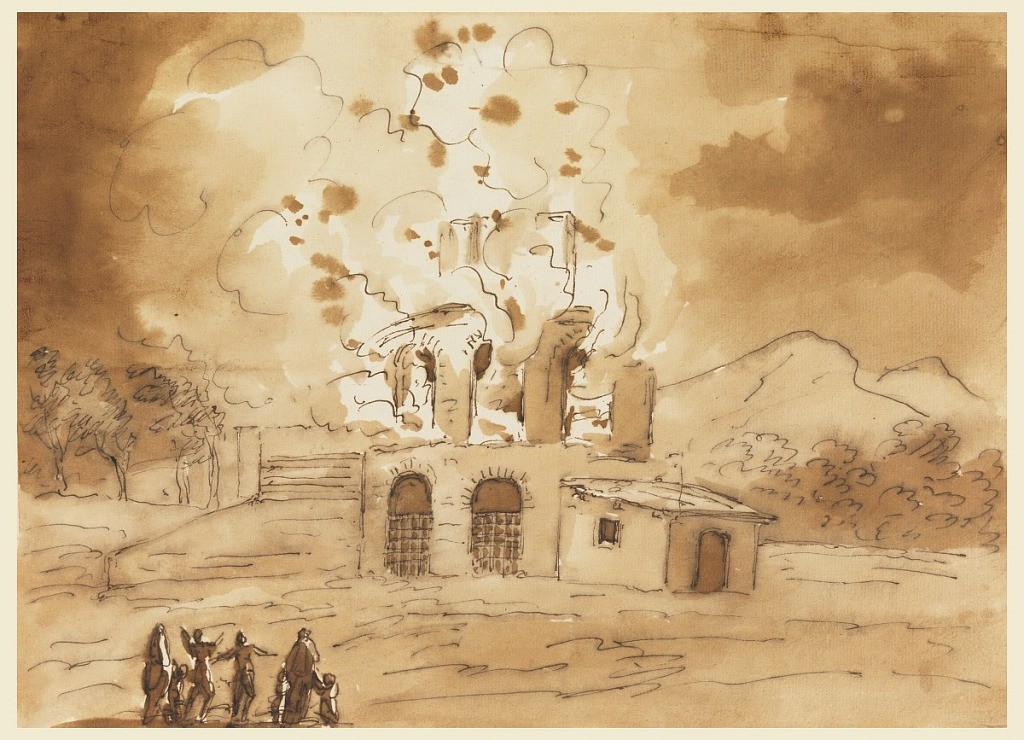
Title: Landscape with a Burning Tower
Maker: Carlo Marchionni, Italian, 1702–1786
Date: ca. 1780
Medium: Pen and ink, brush and lustre on paper
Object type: Drawing
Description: In a landscape of distant mountains to the right and trees to the left, a castle-like building stands ablaze as a group of people in the foreground, at left, stand watching the fire.